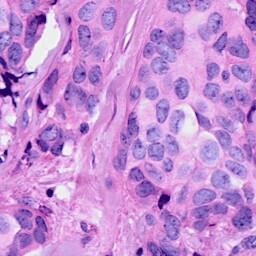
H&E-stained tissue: Breast